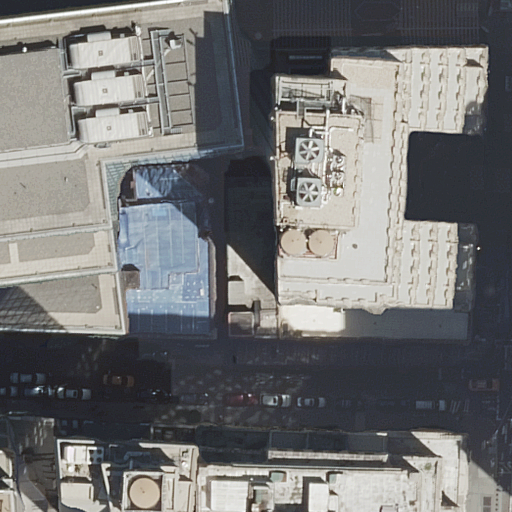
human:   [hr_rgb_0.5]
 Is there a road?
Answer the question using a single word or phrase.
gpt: yes

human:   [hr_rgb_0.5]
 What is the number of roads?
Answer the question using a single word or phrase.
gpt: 2

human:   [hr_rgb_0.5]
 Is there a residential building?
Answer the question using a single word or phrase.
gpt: yes

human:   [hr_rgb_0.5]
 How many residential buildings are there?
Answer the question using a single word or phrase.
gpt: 8

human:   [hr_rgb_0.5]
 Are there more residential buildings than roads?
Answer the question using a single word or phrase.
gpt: yes

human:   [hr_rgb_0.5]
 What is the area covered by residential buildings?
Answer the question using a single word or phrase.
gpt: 5376m2

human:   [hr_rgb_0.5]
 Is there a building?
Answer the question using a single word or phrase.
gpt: yes

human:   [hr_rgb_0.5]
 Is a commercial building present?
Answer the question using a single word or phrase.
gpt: no

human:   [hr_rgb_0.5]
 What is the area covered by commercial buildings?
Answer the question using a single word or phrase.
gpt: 0m2

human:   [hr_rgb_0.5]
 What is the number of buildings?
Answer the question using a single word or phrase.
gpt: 9

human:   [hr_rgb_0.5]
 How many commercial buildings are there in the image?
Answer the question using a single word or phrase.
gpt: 0

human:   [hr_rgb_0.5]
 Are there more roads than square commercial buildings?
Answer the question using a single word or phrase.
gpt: yes

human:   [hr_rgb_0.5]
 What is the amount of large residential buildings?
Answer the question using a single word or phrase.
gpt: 4

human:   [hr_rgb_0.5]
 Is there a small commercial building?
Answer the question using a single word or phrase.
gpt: no

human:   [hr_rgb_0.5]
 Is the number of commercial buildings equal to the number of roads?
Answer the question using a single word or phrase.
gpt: no

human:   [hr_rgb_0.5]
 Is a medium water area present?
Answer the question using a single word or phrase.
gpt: no

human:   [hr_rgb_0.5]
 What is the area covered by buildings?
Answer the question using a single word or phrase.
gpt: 6380m2

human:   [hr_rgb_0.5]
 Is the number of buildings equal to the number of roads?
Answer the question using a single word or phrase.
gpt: no

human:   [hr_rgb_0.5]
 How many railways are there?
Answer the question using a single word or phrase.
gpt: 0

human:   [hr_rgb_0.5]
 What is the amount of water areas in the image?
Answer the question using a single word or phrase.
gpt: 0

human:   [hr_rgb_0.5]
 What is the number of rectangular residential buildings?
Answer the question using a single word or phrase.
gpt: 3

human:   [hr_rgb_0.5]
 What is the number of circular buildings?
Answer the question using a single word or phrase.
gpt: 0

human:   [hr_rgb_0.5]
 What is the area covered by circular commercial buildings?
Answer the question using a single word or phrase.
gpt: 0m2

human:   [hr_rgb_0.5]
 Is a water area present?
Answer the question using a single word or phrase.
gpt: no

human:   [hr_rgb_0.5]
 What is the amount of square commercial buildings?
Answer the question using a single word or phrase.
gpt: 0

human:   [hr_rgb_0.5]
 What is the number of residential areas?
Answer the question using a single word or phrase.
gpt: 0

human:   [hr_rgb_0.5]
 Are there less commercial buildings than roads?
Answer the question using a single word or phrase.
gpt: yes

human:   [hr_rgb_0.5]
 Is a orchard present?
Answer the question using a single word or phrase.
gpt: no

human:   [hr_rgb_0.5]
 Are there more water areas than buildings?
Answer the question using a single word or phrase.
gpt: no

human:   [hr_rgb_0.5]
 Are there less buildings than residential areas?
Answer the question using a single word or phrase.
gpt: no

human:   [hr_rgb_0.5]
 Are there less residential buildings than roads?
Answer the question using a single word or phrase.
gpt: no

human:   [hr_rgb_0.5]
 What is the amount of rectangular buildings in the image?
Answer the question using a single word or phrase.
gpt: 4

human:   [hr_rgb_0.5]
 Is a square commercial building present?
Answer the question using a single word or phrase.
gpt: no

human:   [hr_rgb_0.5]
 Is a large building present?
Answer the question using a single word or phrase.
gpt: yes

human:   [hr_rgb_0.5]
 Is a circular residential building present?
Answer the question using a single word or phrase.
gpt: no

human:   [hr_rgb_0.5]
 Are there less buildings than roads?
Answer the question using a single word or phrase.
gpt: no

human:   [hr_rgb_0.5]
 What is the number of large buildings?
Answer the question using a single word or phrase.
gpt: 5

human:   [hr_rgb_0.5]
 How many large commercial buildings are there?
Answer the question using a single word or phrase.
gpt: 0

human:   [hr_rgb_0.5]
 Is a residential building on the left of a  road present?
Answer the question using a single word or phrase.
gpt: yes

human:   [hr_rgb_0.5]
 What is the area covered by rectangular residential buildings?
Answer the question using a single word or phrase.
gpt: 1644m2

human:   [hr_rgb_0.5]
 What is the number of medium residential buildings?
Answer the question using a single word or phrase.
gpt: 4

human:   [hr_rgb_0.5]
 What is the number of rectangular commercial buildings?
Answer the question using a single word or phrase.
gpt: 0

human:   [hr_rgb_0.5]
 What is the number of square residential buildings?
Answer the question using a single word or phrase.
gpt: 0

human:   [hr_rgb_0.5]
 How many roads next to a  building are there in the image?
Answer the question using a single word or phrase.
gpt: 2

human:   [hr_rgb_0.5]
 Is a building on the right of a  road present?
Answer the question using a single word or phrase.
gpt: yes

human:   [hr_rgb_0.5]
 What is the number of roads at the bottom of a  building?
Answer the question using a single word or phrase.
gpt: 2

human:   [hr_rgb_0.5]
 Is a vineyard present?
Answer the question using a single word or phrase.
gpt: no

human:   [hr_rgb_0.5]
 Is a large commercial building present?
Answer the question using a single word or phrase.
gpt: no

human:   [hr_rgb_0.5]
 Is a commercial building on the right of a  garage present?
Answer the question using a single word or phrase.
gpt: no

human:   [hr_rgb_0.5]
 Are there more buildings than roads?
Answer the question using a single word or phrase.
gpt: yes

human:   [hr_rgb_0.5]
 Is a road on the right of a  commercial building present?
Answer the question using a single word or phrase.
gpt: no

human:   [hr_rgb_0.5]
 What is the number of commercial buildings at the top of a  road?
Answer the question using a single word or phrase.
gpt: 0

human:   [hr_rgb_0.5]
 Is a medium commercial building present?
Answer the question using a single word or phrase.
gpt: no

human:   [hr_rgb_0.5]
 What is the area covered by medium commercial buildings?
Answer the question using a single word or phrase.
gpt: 0m2

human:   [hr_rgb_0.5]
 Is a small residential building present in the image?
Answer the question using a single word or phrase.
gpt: no

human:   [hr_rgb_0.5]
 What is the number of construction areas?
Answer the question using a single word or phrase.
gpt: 0

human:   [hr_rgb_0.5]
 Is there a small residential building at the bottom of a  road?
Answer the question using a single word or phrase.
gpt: no

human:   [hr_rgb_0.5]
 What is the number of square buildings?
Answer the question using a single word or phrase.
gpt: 0

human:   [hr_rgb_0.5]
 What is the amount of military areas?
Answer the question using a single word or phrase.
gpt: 0

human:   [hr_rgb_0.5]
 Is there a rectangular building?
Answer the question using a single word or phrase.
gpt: yes

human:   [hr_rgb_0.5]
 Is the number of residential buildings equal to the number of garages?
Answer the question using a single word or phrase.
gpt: no

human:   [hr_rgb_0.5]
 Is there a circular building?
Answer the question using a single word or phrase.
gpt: no

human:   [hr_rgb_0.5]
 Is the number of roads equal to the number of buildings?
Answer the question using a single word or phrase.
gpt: no

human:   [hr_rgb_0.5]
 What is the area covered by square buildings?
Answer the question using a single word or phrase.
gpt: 0m2